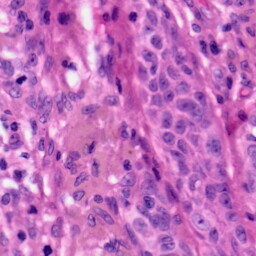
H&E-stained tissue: Skin